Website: lowes
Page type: delivery-shipping
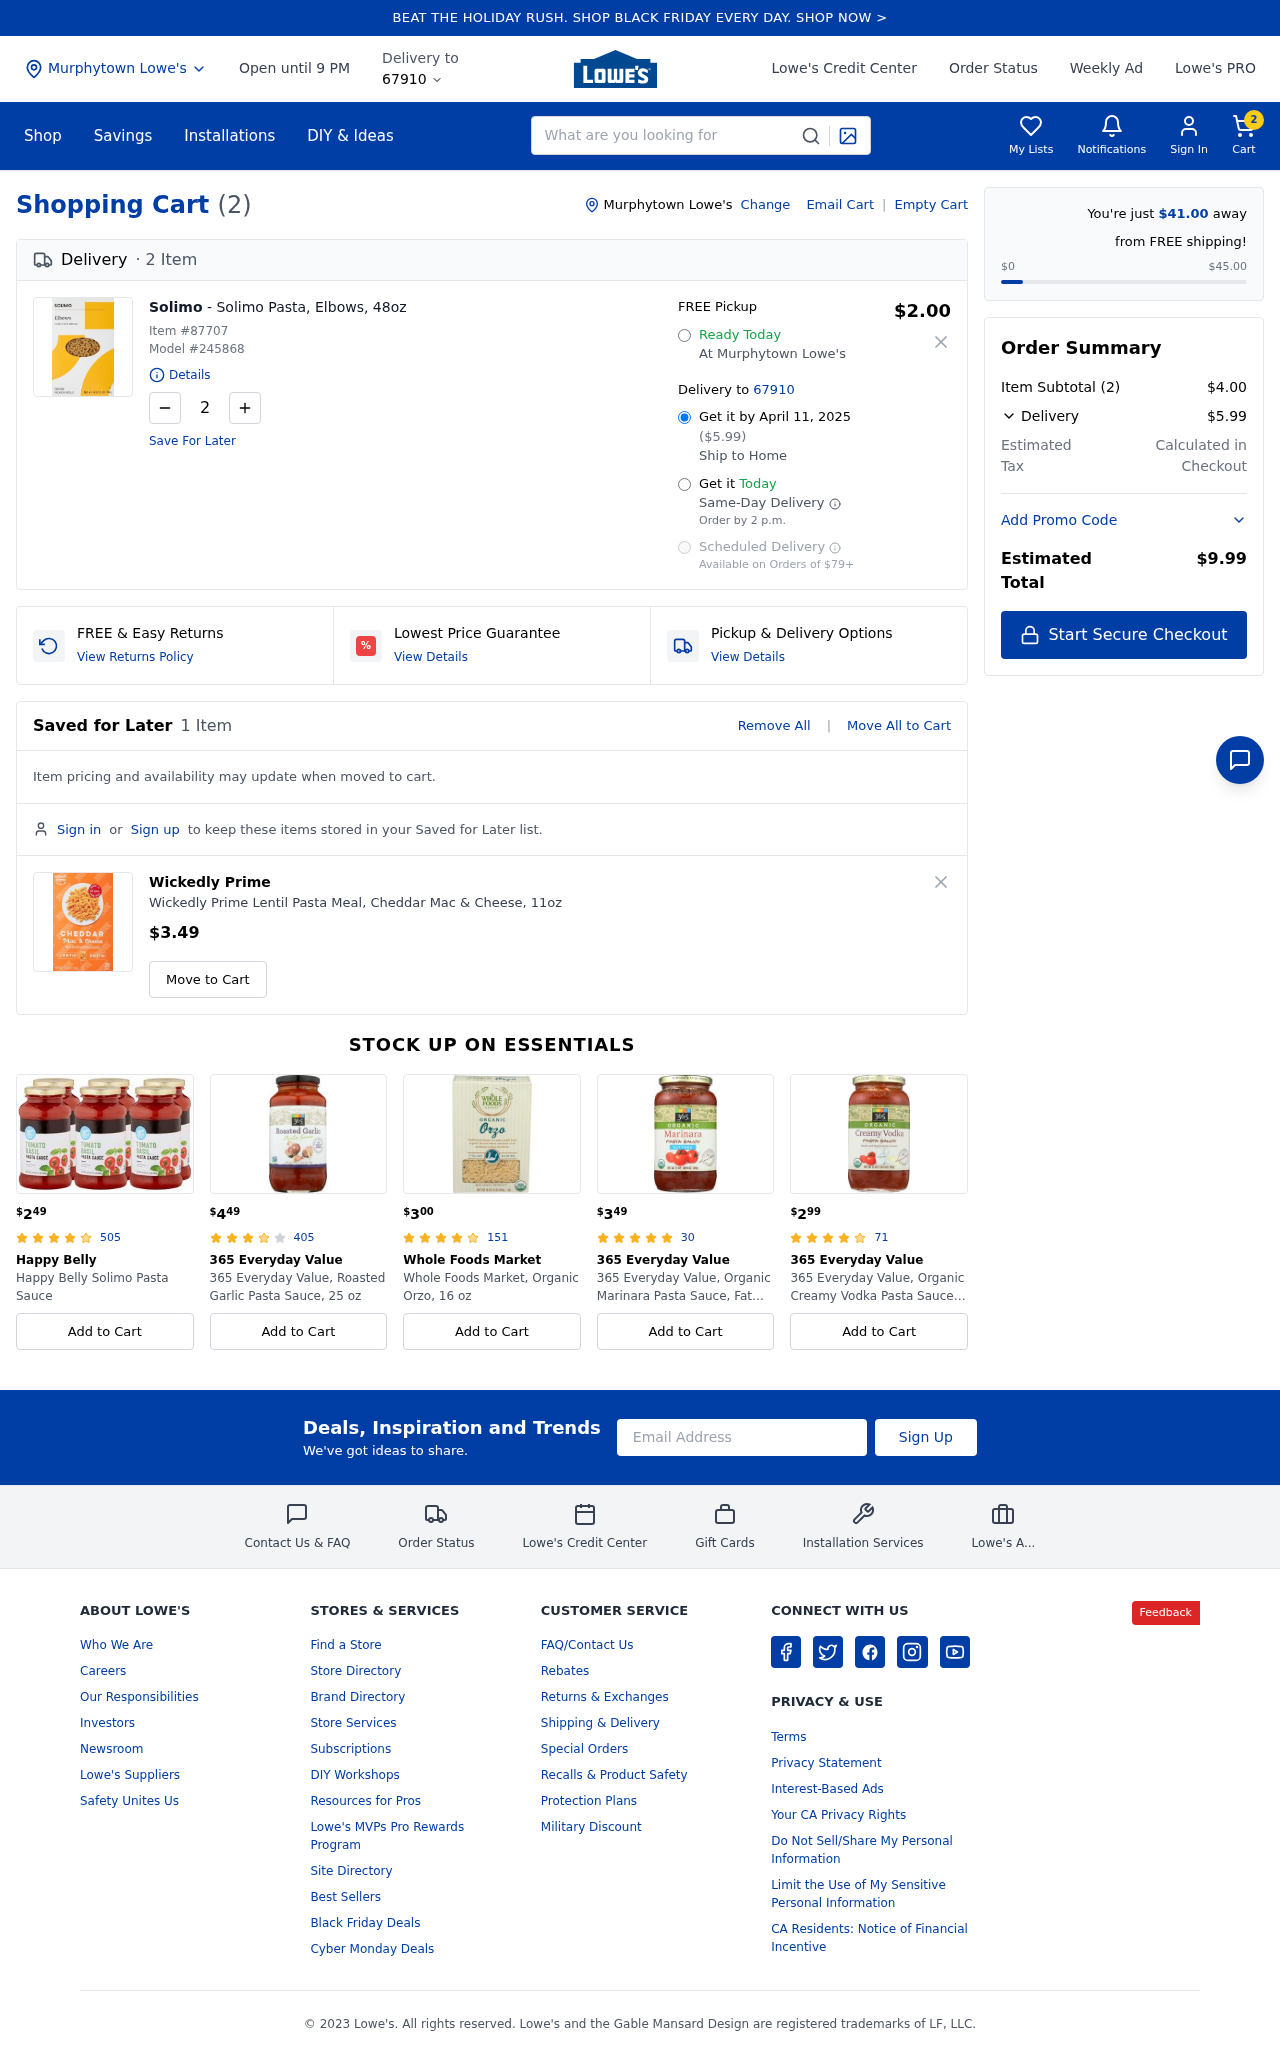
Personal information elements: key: PII_CITY
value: Murphytown
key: PII_EMAIL
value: joseph_brown@yahoo.com
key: PII_POSTCODE
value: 67910
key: PII_CITY2
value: Murphytown
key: PII_CITY3
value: Murphytown
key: PII_POSTCODE_FULL
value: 67910
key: PII_POSTCODE_NUMERIC
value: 67910
Product elements: key: PRODUCT1_BRAND
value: Solimo
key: PRODUCT1_NAME
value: Solimo Pasta, Elbows, 48oz
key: PRODUCT1_PRICE
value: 2
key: PRODUCT1_QUANTITY
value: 2
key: PRODUCT2_BRAND
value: Wickedly Prime
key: PRODUCT2_NAME
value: Wickedly Prime Lentil Pasta Meal, Cheddar Mac & Cheese, 11oz
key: PRODUCT2_PRICE
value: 3.49
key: PRODUCT1_ITEM_NUMBER
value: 87707
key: PRODUCT1_MODEL_NUMBER
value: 245868
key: PRODUCT3_PRICE
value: $249
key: PRODUCT3_NUM_RATINGS
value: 505
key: PRODUCT3_BRAND
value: Happy Belly
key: PRODUCT3_NAME
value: Happy Belly Solimo Pasta Sauce
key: PRODUCT4_PRICE
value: $449
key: PRODUCT4_NUM_RATINGS
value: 405
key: PRODUCT4_BRAND
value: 365 Everyday Value
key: PRODUCT4_NAME
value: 365 Everyday Value, Roasted Garlic Pasta Sauce, 25 oz
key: PRODUCT5_PRICE
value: $300
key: PRODUCT5_NUM_RATINGS
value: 151
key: PRODUCT5_BRAND
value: Whole Foods Market
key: PRODUCT5_NAME
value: Whole Foods Market, Organic Orzo, 16 oz
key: PRODUCT6_PRICE
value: $349
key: PRODUCT6_NUM_RATINGS
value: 30
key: PRODUCT6_BRAND
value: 365 Everyday Value
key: PRODUCT6_NAME
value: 365 Everyday Value, Organic Marinara Pasta Sauce, Fat Free, 25 oz
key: PRODUCT7_PRICE
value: $299
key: PRODUCT7_NUM_RATINGS
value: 71
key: PRODUCT7_BRAND
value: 365 Everyday Value
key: PRODUCT7_NAME
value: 365 Everyday Value, Organic Creamy Vodka Pasta Sauce, 25 oz
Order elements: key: ORDER_NUM_ITEMS
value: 2
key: ORDER_DELIVERY_DATE
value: April 11, 2025
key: ORDER_SHIPPING_COST
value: $5.99
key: AWAY_FROM_FREE_SHIPPING
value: $41.00
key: ORDER_SUBTOTAL
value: $4.00
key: ORDER_TOTAL
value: $9.99
Search elements: key: HEADER_SEARCH
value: What are you looking for